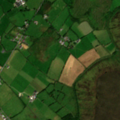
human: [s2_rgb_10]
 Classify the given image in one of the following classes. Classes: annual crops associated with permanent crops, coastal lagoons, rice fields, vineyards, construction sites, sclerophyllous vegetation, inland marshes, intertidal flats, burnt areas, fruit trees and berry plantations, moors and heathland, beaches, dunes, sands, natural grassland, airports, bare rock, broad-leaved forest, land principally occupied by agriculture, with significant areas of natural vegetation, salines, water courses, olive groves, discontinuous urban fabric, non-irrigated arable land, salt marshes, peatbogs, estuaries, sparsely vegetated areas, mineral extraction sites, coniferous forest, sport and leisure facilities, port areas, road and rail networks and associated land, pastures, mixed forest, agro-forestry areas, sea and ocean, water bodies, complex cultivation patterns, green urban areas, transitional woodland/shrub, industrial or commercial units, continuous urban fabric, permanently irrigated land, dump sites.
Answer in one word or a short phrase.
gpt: pastures, peatbogs